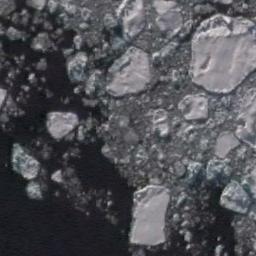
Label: sea_ice